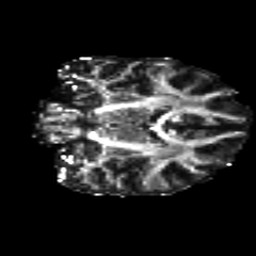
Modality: FA
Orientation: coronal
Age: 22
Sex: female
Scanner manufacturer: siemens
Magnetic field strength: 3 T
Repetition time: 8.8 s
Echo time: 0.085 s